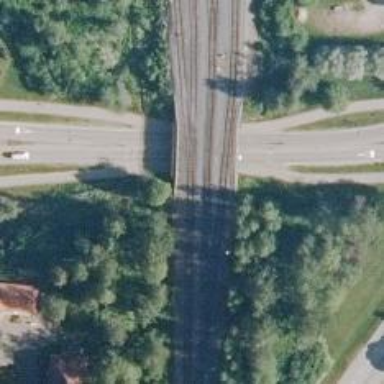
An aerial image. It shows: Bridge over railway siding.